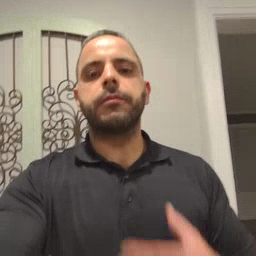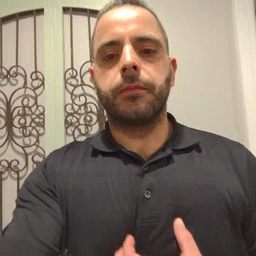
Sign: hungry